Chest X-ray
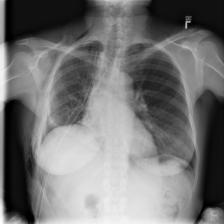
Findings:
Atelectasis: negative
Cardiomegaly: negative
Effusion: negative
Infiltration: negative
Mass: negative
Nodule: negative
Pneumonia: negative
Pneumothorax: positive
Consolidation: negative
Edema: negative
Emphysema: positive
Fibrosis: negative
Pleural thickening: negative
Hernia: negative